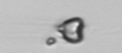
Label: Apedinella